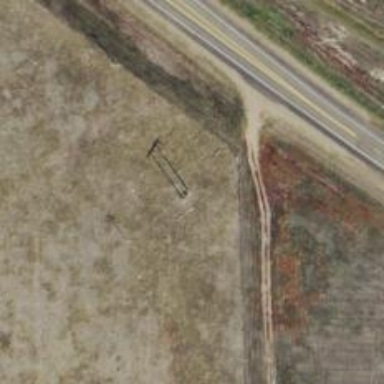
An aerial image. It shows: Power pole.